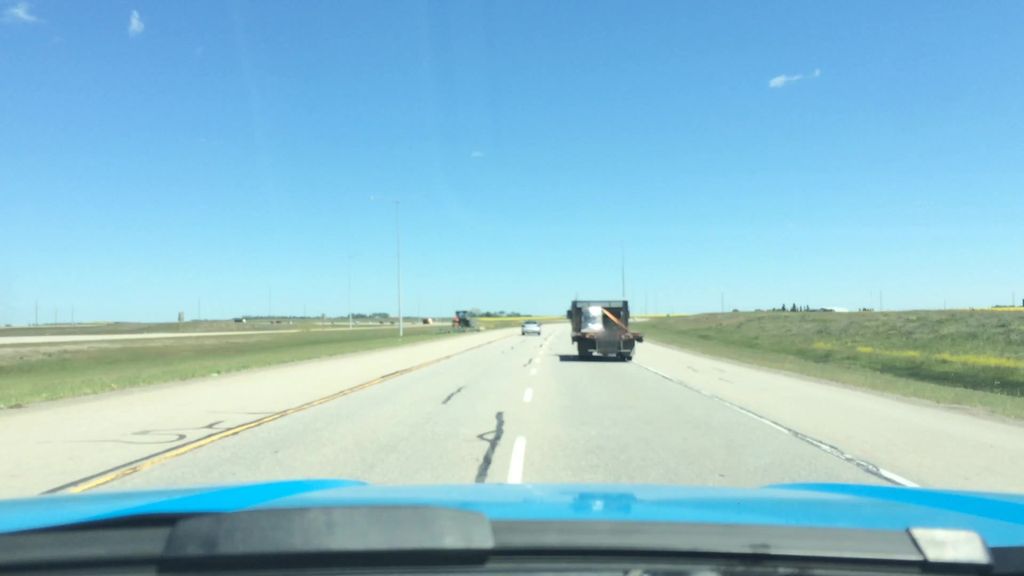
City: calgary